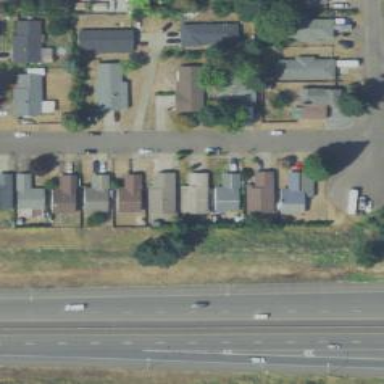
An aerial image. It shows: Residential road with sidewalk on the left side.